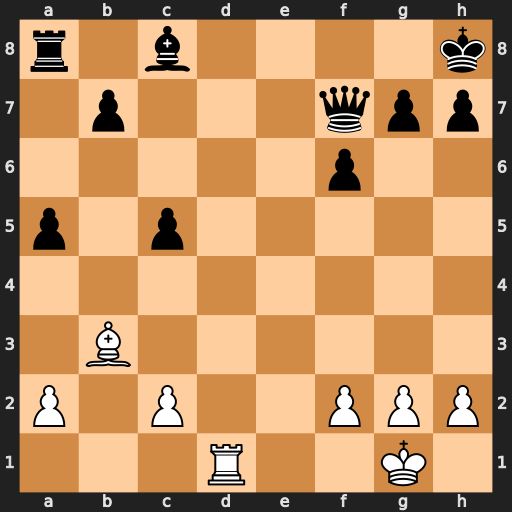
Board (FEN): r1b4k/1p3qpp/5p2/p1p5/8/1B6/P1P2PPP/3R2K1
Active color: w
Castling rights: -
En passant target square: -
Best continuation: Rd8+ Qe8 Rxe8#